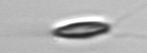
Label: Chrysochromulina